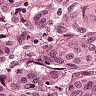
Metastatic tissue present: yes